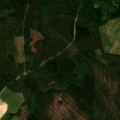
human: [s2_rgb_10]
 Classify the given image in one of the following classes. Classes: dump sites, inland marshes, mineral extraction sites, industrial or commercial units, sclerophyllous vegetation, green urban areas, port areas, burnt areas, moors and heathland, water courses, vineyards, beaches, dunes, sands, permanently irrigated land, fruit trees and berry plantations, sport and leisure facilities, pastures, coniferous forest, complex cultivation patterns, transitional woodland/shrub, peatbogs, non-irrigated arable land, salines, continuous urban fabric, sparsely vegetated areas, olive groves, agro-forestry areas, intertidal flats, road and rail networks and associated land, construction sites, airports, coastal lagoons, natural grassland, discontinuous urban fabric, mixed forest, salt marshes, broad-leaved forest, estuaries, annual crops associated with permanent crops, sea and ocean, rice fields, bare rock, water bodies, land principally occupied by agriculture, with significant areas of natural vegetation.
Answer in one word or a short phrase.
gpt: non-irrigated arable land, coniferous forest, mixed forest